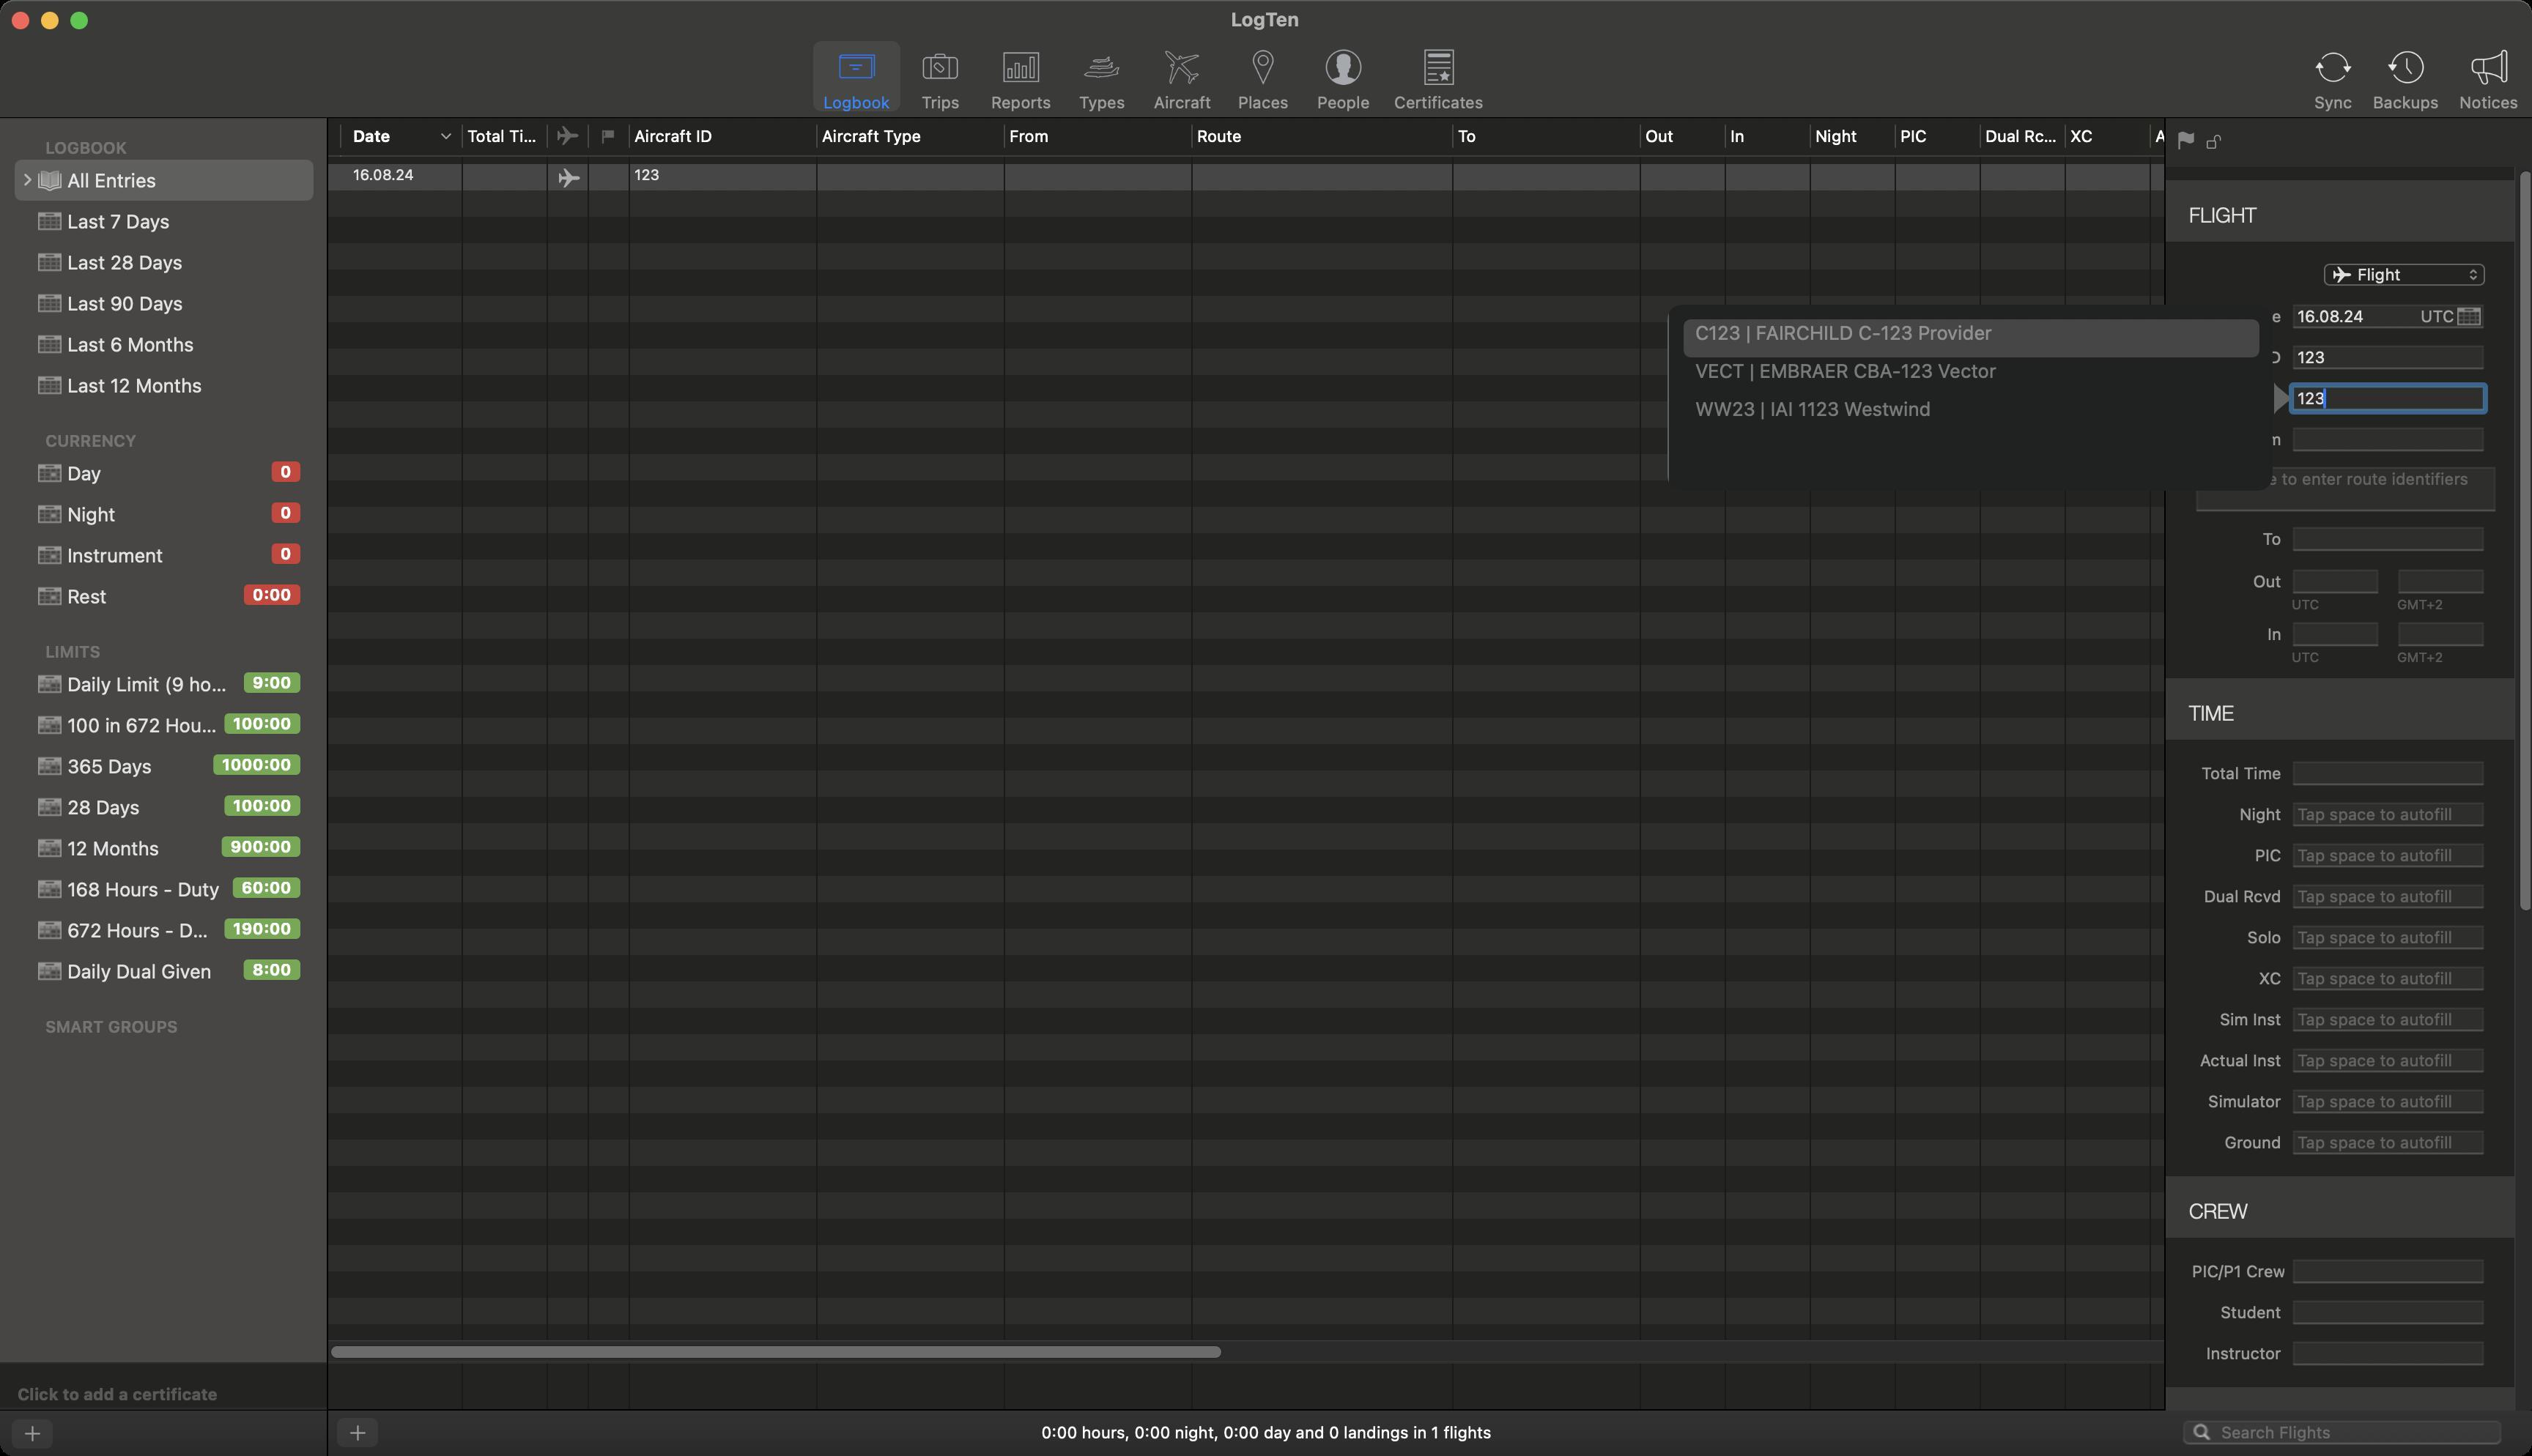
Accessibility tree:
{"name": "LogTen", "role": "AXWindow", "description": null, "role_description": "standard window", "value": null, "position": "0.00;38.00", "size": "1728;994", "children": [{"name": null, "role": "AXSplitGroup", "description": null, "role_description": "split group", "value": null, "position": "0.00;80.00", "size": "1728;914", "children": [{"name": null, "role": "AXGroup", "description": null, "role_description": "group", "value": null, "position": "-7.00;928.00", "size": "234;4", "children": []}, {"name": null, "role": "AXScrollArea", "description": null, "role_description": "scroll area", "value": null, "position": "0.00;80.00", "size": "224;850", "children": [{"name": null, "role": "AXOutline", "description": null, "role_description": "outline", "value": null, "position": "0.00;80.00", "size": "224;850", "children": [{"name": null, "role": "AXRow", "description": null, "role_description": "outline row", "value": null, "position": "0.00;90.00", "size": "224;19", "children": [{"name": null, "role": "AXStaticText", "description": null, "role_description": "text", "value": "LOGBOOK", "position": "29.00;90.00", "size": "179;19", "children": []}]}, {"name": null, "role": "AXRow", "description": null, "role_description": "outline row", "value": null, "position": "0.00;109.00", "size": "224;28", "children": [{"name": null, "role": "AXGroup", "description": null, "role_description": "group", "value": null, "position": "10.00;109.00", "size": "204;28", "children": [{"name": null, "role": "AXDisclosureTriangle", "description": null, "role_description": "disclosure triangle", "value": 0, "position": "12.00;109.00", "size": "13;28", "children": []}, {"name": null, "role": "AXStaticText", "description": null, "role_description": "text", "value": "All Entries", "position": "25.00;109.00", "size": "183;28", "children": []}]}]}, {"name": null, "role": "AXRow", "description": null, "role_description": "outline row", "value": null, "position": "0.00;137.00", "size": "224;28", "children": [{"name": null, "role": "AXStaticText", "description": null, "role_description": "text", "value": "Last 7 Days", "position": "25.00;137.00", "size": "183;28", "children": []}]}, {"name": null, "role": "AXRow", "description": null, "role_description": "outline row", "value": null, "position": "0.00;165.00", "size": "224;28", "children": [{"name": null, "role": "AXStaticText", "description": null, "role_description": "text", "value": "Last 28 Days", "position": "25.00;165.00", "size": "183;28", "children": []}]}, {"name": null, "role": "AXRow", "description": null, "role_description": "outline row", "value": null, "position": "0.00;193.00", "size": "224;28", "children": [{"name": null, "role": "AXStaticText", "description": null, "role_description": "text", "value": "Last 90 Days", "position": "25.00;193.00", "size": "183;28", "children": []}]}, {"name": null, "role": "AXRow", "description": null, "role_description": "outline row", "value": null, "position": "0.00;221.00", "size": "224;28", "children": [{"name": null, "role": "AXStaticText", "description": null, "role_description": "text", "value": "Last 6 Months", "position": "25.00;221.00", "size": "183;28", "children": []}]}, {"name": null, "role": "AXRow", "description": null, "role_description": "outline row", "value": null, "position": "0.00;249.00", "size": "224;28", "children": [{"name": null, "role": "AXStaticText", "description": null, "role_description": "text", "value": "Last 12 Months", "position": "25.00;249.00", "size": "183;28", "children": []}]}, {"name": null, "role": "AXRow", "description": null, "role_description": "outline row", "value": null, "position": "0.00;290.00", "size": "224;19", "children": [{"name": null, "role": "AXStaticText", "description": null, "role_description": "text", "value": "CURRENCY", "position": "29.00;290.00", "size": "179;19", "children": []}]}, {"name": null, "role": "AXRow", "description": null, "role_description": "outline row", "value": null, "position": "0.00;309.00", "size": "224;28", "children": [{"name": null, "role": "AXStaticText", "description": null, "role_description": "text", "value": "Day", "position": "25.00;309.00", "size": "183;28", "children": []}]}, {"name": null, "role": "AXRow", "description": null, "role_description": "outline row", "value": null, "position": "0.00;337.00", "size": "224;28", "children": [{"name": null, "role": "AXStaticText", "description": null, "role_description": "text", "value": "Night", "position": "25.00;337.00", "size": "183;28", "children": []}]}, {"name": null, "role": "AXRow", "description": null, "role_description": "outline row", "value": null, "position": "0.00;365.00", "size": "224;28", "children": [{"name": null, "role": "AXStaticText", "description": null, "role_description": "text", "value": "Instrument", "position": "25.00;365.00", "size": "183;28", "children": []}]}, {"name": null, "role": "AXRow", "description": null, "role_description": "outline row", "value": null, "position": "0.00;393.00", "size": "224;28", "children": [{"name": null, "role": "AXStaticText", "description": null, "role_description": "text", "value": "Rest", "position": "25.00;393.00", "size": "183;28", "children": []}]}, {"name": null, "role": "AXRow", "description": null, "role_description": "outline row", "value": null, "position": "0.00;434.00", "size": "224;19", "children": [{"name": null, "role": "AXStaticText", "description": null, "role_description": "text", "value": "LIMITS", "position": "29.00;434.00", "size": "179;19", "children": []}]}, {"name": null, "role": "AXRow", "description": null, "role_description": "outline row", "value": null, "position": "0.00;453.00", "size": "224;28", "children": [{"name": null, "role": "AXStaticText", "description": null, "role_description": "text", "value": "Daily Limit (9 hours)", "position": "25.00;453.00", "size": "183;28", "children": []}]}, {"name": null, "role": "AXRow", "description": null, "role_description": "outline row", "value": null, "position": "0.00;481.00", "size": "224;28", "children": [{"name": null, "role": "AXStaticText", "description": null, "role_description": "text", "value": "100 in 672 Hours", "position": "25.00;481.00", "size": "183;28", "children": []}]}, {"name": null, "role": "AXRow", "description": null, "role_description": "outline row", "value": null, "position": "0.00;509.00", "size": "224;28", "children": [{"name": null, "role": "AXStaticText", "description": null, "role_description": "text", "value": "365 Days", "position": "25.00;509.00", "size": "183;28", "children": []}]}, {"name": null, "role": "AXRow", "description": null, "role_description": "outline row", "value": null, "position": "0.00;537.00", "size": "224;28", "children": [{"name": null, "role": "AXStaticText", "description": null, "role_description": "text", "value": "28 Days", "position": "25.00;537.00", "size": "183;28", "children": []}]}, {"name": null, "role": "AXRow", "description": null, "role_description": "outline row", "value": null, "position": "0.00;565.00", "size": "224;28", "children": [{"name": null, "role": "AXStaticText", "description": null, "role_description": "text", "value": "12 Months", "position": "25.00;565.00", "size": "183;28", "children": []}]}, {"name": null, "role": "AXRow", "description": null, "role_description": "outline row", "value": null, "position": "0.00;593.00", "size": "224;28", "children": [{"name": null, "role": "AXStaticText", "description": null, "role_description": "text", "value": "168 Hours - Duty", "position": "25.00;593.00", "size": "183;28", "children": []}]}, {"name": null, "role": "AXRow", "description": null, "role_description": "outline row", "value": null, "position": "0.00;621.00", "size": "224;28", "children": [{"name": null, "role": "AXStaticText", "description": null, "role_description": "text", "value": "672 Hours - Duty", "position": "25.00;621.00", "size": "183;28", "children": []}]}, {"name": null, "role": "AXRow", "description": null, "role_description": "outline row", "value": null, "position": "0.00;649.00", "size": "224;28", "children": [{"name": null, "role": "AXStaticText", "description": null, "role_description": "text", "value": "Daily Dual Given", "position": "25.00;649.00", "size": "183;28", "children": []}]}, {"name": null, "role": "AXRow", "description": null, "role_description": "outline row", "value": null, "position": "0.00;690.00", "size": "224;19", "children": [{"name": null, "role": "AXStaticText", "description": null, "role_description": "text", "value": "SMART GROUPS", "position": "29.00;690.00", "size": "179;19", "children": []}]}, {"name": null, "role": "AXColumn", "description": null, "role_description": "column", "value": null, "position": "10.00;80.00", "size": "204;850", "children": []}]}]}, {"name": null, "role": "AXScrollArea", "description": null, "role_description": "scroll area", "value": null, "position": "-2.00;931.00", "size": "227;30", "children": [{"name": null, "role": "AXOutline", "description": null, "role_description": "outline", "value": null, "position": "-2.00;931.00", "size": "227;30", "children": [{"name": null, "role": "AXColumn", "description": null, "role_description": "column", "value": null, "position": "8.00;931.00", "size": "207;30", "children": []}]}]}, {"name": null, "role": "AXGroup", "description": null, "role_description": "group", "value": null, "position": "-3.00;928.00", "size": "227;66", "children": [{"name": null, "role": "AXStaticText", "description": null, "role_description": "text", "value": "", "position": "10.00;933.00", "size": "182;14", "children": []}, {"name": "", "role": "AXButton", "description": "follow link", "role_description": "button", "value": null, "position": "1.00;931.00", "size": "216;29", "children": []}, {"name": null, "role": "AXStaticText", "description": null, "role_description": "text", "value": "", "position": "10.00;945.00", "size": "182;14", "children": []}, {"name": "", "role": "AXMenuButton", "description": "add", "role_description": "menu button", "value": null, "position": "6.00;967.00", "size": "32;25", "children": []}]}, {"name": null, "role": "AXSplitter", "description": null, "role_description": "splitter", "value": 223.0, "position": "223.00;80.00", "size": "1;914", "children": []}, {"name": null, "role": "AXSplitGroup", "description": null, "role_description": "split group", "value": null, "position": "224.00;80.00", "size": "1503;883", "children": [{"name": null, "role": "AXSplitGroup", "description": null, "role_description": "split group", "value": null, "position": "224.00;80.00", "size": "1253;883", "children": [{"name": null, "role": "AXScrollArea", "description": null, "role_description": "scroll area", "value": null, "position": "223.00;931.00", "size": "1255;31", "children": [{"name": null, "role": "AXTable", "description": null, "role_description": "table", "value": null, "position": "223.00;931.00", "size": "2575;33", "children": [{"name": null, "role": "AXRow", "description": null, "role_description": "table row", "value": null, "position": "223.00;936.00", "size": "2575;18", "children": [{"name": null, "role": "AXTextField", "description": null, "role_description": "text field", "value": "", "position": "239.00;937.00", "size": "75;16", "children": []}, {"name": null, "role": "AXTextField", "description": null, "role_description": "text field", "value": "", "position": "317.00;937.00", "size": "55;16", "children": []}, {"name": null, "role": "AXTextField", "description": null, "role_description": "text field", "value": "", "position": "375.00;937.00", "size": "25;16", "children": []}, {"name": null, "role": "AXTextField", "description": null, "role_description": "text field", "value": "", "position": "403.00;937.00", "size": "25;16", "children": []}, {"name": null, "role": "AXTextField", "description": null, "role_description": "text field", "value": "", "position": "431.00;937.00", "size": "125;16", "children": []}, {"name": null, "role": "AXTextField", "description": null, "role_description": "text field", "value": "", "position": "559.00;937.00", "size": "125;16", "children": []}, {"name": null, "role": "AXTextField", "description": null, "role_description": "text field", "value": "", "position": "687.00;937.00", "size": "125;16", "children": []}, {"name": null, "role": "AXTextField", "description": null, "role_description": "text field", "value": "", "position": "815.00;937.00", "size": "175;16", "children": []}, {"name": null, "role": "AXTextField", "description": null, "role_description": "text field", "value": "", "position": "993.00;937.00", "size": "125;16", "children": []}, {"name": null, "role": "AXTextField", "description": null, "role_description": "text field", "value": "", "position": "1121.00;937.00", "size": "55;16", "children": []}, {"name": null, "role": "AXTextField", "description": null, "role_description": "text field", "value": "", "position": "1179.00;937.00", "size": "55;16", "children": []}, {"name": null, "role": "AXTextField", "description": null, "role_description": "text field", "value": "", "position": "1237.00;937.00", "size": "55;16", "children": []}, {"name": null, "role": "AXTextField", "description": null, "role_description": "text field", "value": "", "position": "1295.00;937.00", "size": "55;16", "children": []}, {"name": null, "role": "AXTextField", "description": null, "role_description": "text field", "value": "", "position": "1353.00;937.00", "size": "55;16", "children": []}, {"name": null, "role": "AXTextField", "description": null, "role_description": "text field", "value": "", "position": "1411.00;937.00", "size": "55;16", "children": []}, {"name": null, "role": "AXTextField", "description": null, "role_description": "text field", "value": "", "position": "1469.00;937.00", "size": "55;16", "children": []}, {"name": null, "role": "AXTextField", "description": null, "role_description": "text field", "value": "", "position": "1527.00;937.00", "size": "55;16", "children": []}, {"name": null, "role": "AXTextField", "description": null, "role_description": "text field", "value": "", "position": "1585.00;937.00", "size": "55;16", "children": []}, {"name": null, "role": "AXTextField", "description": null, "role_description": "text field", "value": "", "position": "1643.00;937.00", "size": "55;16", "children": []}, {"name": null, "role": "AXTextField", "description": null, "role_description": "text field", "value": "", "position": "1701.00;937.00", "size": "55;16", "children": []}, {"name": null, "role": "AXTextField", "description": null, "role_description": "text field", "value": "", "position": "1759.00;937.00", "size": "55;16", "children": []}, {"name": null, "role": "AXTextField", "description": null, "role_description": "text field", "value": "", "position": "1817.00;937.00", "size": "55;16", "children": []}, {"name": null, "role": "AXTextField", "description": null, "role_description": "text field", "value": "", "position": "1875.00;937.00", "size": "55;16", "children": []}, {"name": null, "role": "AXTextField", "description": null, "role_description": "text field", "value": "", "position": "1933.00;937.00", "size": "55;16", "children": []}, {"name": null, "role": "AXTextField", "description": null, "role_description": "text field", "value": "", "position": "1991.00;937.00", "size": "55;16", "children": []}, {"name": null, "role": "AXTextField", "description": null, "role_description": "text field", "value": "", "position": "2049.00;937.00", "size": "55;16", "children": []}, {"name": null, "role": "AXTextField", "description": null, "role_description": "text field", "value": "", "position": "2107.00;937.00", "size": "55;16", "children": []}, {"name": null, "role": "AXTextField", "description": null, "role_description": "text field", "value": "", "position": "2165.00;937.00", "size": "125;16", "children": []}, {"name": null, "role": "AXTextField", "description": null, "role_description": "text field", "value": "", "position": "2293.00;937.00", "size": "125;16", "children": []}, {"name": null, "role": "AXTextField", "description": null, "role_description": "text field", "value": "", "position": "2421.00;937.00", "size": "125;16", "children": []}, {"name": null, "role": "AXTextField", "description": null, "role_description": "text field", "value": "", "position": "2549.00;937.00", "size": "175;16", "children": []}, {"name": null, "role": "AXTextField", "description": null, "role_description": "text field", "value": "", "position": "2727.00;937.00", "size": "55;16", "children": []}]}, {"name": null, "role": "AXColumn", "description": null, "role_description": "column", "value": null, "position": "233.00;931.00", "size": "83;33", "children": []}, {"name": null, "role": "AXColumn", "description": null, "role_description": "column", "value": null, "position": "316.00;931.00", "size": "58;33", "children": []}, {"name": null, "role": "AXColumn", "description": null, "role_description": "column", "value": null, "position": "374.00;931.00", "size": "28;33", "children": []}, {"name": null, "role": "AXColumn", "description": null, "role_description": "column", "value": null, "position": "402.00;931.00", "size": "28;33", "children": []}, {"name": null, "role": "AXColumn", "description": null, "role_description": "column", "value": null, "position": "430.00;931.00", "size": "128;33", "children": []}, {"name": null, "role": "AXColumn", "description": null, "role_description": "column", "value": null, "position": "558.00;931.00", "size": "128;33", "children": []}, {"name": null, "role": "AXColumn", "description": null, "role_description": "column", "value": null, "position": "686.00;931.00", "size": "128;33", "children": []}, {"name": null, "role": "AXColumn", "description": null, "role_description": "column", "value": null, "position": "814.00;931.00", "size": "178;33", "children": []}, {"name": null, "role": "AXColumn", "description": null, "role_description": "column", "value": null, "position": "992.00;931.00", "size": "128;33", "children": []}, {"name": null, "role": "AXColumn", "description": null, "role_description": "column", "value": null, "position": "1120.00;931.00", "size": "58;33", "children": []}, {"name": null, "role": "AXColumn", "description": null, "role_description": "column", "value": null, "position": "1178.00;931.00", "size": "58;33", "children": []}, {"name": null, "role": "AXColumn", "description": null, "role_description": "column", "value": null, "position": "1236.00;931.00", "size": "58;33", "children": []}, {"name": null, "role": "AXColumn", "description": null, "role_description": "column", "value": null, "position": "1294.00;931.00", "size": "58;33", "children": []}, {"name": null, "role": "AXColumn", "description": null, "role_description": "column", "value": null, "position": "1352.00;931.00", "size": "58;33", "children": []}, {"name": null, "role": "AXColumn", "description": null, "role_description": "column", "value": null, "position": "1410.00;931.00", "size": "58;33", "children": []}, {"name": null, "role": "AXColumn", "description": null, "role_description": "column", "value": null, "position": "1468.00;931.00", "size": "58;33", "children": []}, {"name": null, "role": "AXColumn", "description": null, "role_description": "column", "value": null, "position": "1526.00;931.00", "size": "58;33", "children": []}, {"name": null, "role": "AXColumn", "description": null, "role_description": "column", "value": null, "position": "1584.00;931.00", "size": "58;33", "children": []}, {"name": null, "role": "AXColumn", "description": null, "role_description": "column", "value": null, "position": "1642.00;931.00", "size": "58;33", "children": []}, {"name": null, "role": "AXColumn", "description": null, "role_description": "column", "value": null, "position": "1700.00;931.00", "size": "58;33", "children": []}, {"name": null, "role": "AXColumn", "description": null, "role_description": "column", "value": null, "position": "1758.00;931.00", "size": "58;33", "children": []}, {"name": null, "role": "AXColumn", "description": null, "role_description": "column", "value": null, "position": "1816.00;931.00", "size": "58;33", "children": []}, {"name": null, "role": "AXColumn", "description": null, "role_description": "column", "value": null, "position": "1874.00;931.00", "size": "58;33", "children": []}, {"name": null, "role": "AXColumn", "description": null, "role_description": "column", "value": null, "position": "1932.00;931.00", "size": "58;33", "children": []}, {"name": null, "role": "AXColumn", "description": null, "role_description": "column", "value": null, "position": "1990.00;931.00", "size": "58;33", "children": []}, {"name": null, "role": "AXColumn", "description": null, "role_description": "column", "value": null, "position": "2048.00;931.00", "size": "58;33", "children": []}, {"name": null, "role": "AXColumn", "description": null, "role_description": "column", "value": null, "position": "2106.00;931.00", "size": "58;33", "children": []}, {"name": null, "role": "AXColumn", "description": null, "role_description": "column", "value": null, "position": "2164.00;931.00", "size": "128;33", "children": []}, {"name": null, "role": "AXColumn", "description": null, "role_description": "column", "value": null, "position": "2292.00;931.00", "size": "128;33", "children": []}, {"name": null, "role": "AXColumn", "description": null, "role_description": "column", "value": null, "position": "2420.00;931.00", "size": "128;33", "children": []}, {"name": null, "role": "AXColumn", "description": null, "role_description": "column", "value": null, "position": "2548.00;931.00", "size": "178;33", "children": []}, {"name": null, "role": "AXColumn", "description": null, "role_description": "column", "value": null, "position": "2726.00;931.00", "size": "62;33", "children": []}]}]}, {"name": null, "role": "AXScrollArea", "description": null, "role_description": "scroll area", "value": null, "position": "223.00;79.00", "size": "1255;851", "children": [{"name": null, "role": "AXTable", "description": null, "role_description": "table", "value": null, "position": "223.00;107.00", "size": "2575;808", "children": [{"name": null, "role": "AXRow", "description": null, "role_description": "table row", "value": null, "position": "223.00;112.00", "size": "2575;18", "children": [{"name": null, "role": "AXTextField", "description": null, "role_description": "text field", "value": "16.08.24", "position": "239.00;113.00", "size": "75;16", "children": []}, {"name": null, "role": "AXTextField", "description": null, "role_description": "text field", "value": "", "position": "317.00;113.00", "size": "55;16", "children": []}, {"name": null, "role": "AXImage", "description": "airplane mode", "role_description": "image", "value": null, "position": "375.00;113.00", "size": "25;16", "children": []}, {"name": null, "role": "AXImage", "description": "", "role_description": "image", "value": null, "position": "403.00;113.00", "size": "25;16", "children": []}, {"name": null, "role": "AXTextField", "description": null, "role_description": "text field", "value": "123", "position": "431.00;113.00", "size": "125;16", "children": []}, {"name": null, "role": "AXTextField", "description": null, "role_description": "text field", "value": "", "position": "559.00;113.00", "size": "125;16", "children": []}, {"name": null, "role": "AXTextField", "description": null, "role_description": "text field", "value": "", "position": "687.00;113.00", "size": "125;16", "children": []}, {"name": null, "role": "AXStaticText", "description": null, "role_description": "text", "value": null, "position": "815.00;113.00", "size": "175;16", "children": []}, {"name": null, "role": "AXTextField", "description": null, "role_description": "text field", "value": "", "position": "993.00;113.00", "size": "125;16", "children": []}, {"name": null, "role": "AXTextField", "description": null, "role_description": "text field", "value": "", "position": "1121.00;113.00", "size": "55;16", "children": []}, {"name": null, "role": "AXTextField", "description": null, "role_description": "text field", "value": "", "position": "1179.00;113.00", "size": "55;16", "children": []}, {"name": null, "role": "AXTextField", "description": null, "role_description": "text field", "value": "", "position": "1237.00;113.00", "size": "55;16", "children": []}, {"name": null, "role": "AXTextField", "description": null, "role_description": "text field", "value": "", "position": "1295.00;113.00", "size": "55;16", "children": []}, {"name": null, "role": "AXTextField", "description": null, "role_description": "text field", "value": "", "position": "1353.00;113.00", "size": "55;16", "children": []}, {"name": null, "role": "AXTextField", "description": null, "role_description": "text field", "value": "", "position": "1411.00;113.00", "size": "55;16", "children": []}, {"name": null, "role": "AXTextField", "description": null, "role_description": "text field", "value": "", "position": "1469.00;113.00", "size": "55;16", "children": []}, {"name": null, "role": "AXTextField", "description": null, "role_description": "text field", "value": "", "position": "1527.00;113.00", "size": "55;16", "children": []}, {"name": null, "role": "AXTextField", "description": null, "role_description": "text field", "value": "", "position": "1585.00;113.00", "size": "55;16", "children": []}, {"name": null, "role": "AXTextField", "description": null, "role_description": "text field", "value": "", "position": "1643.00;113.00", "size": "55;16", "children": []}, {"name": null, "role": "AXTextField", "description": null, "role_description": "text field", "value": "", "position": "1701.00;113.00", "size": "55;16", "children": []}, {"name": null, "role": "AXTextField", "description": null, "role_description": "text field", "value": "", "position": "1759.00;113.00", "size": "55;16", "children": []}, {"name": null, "role": "AXTextField", "description": null, "role_description": "text field", "value": "", "position": "1817.00;113.00", "size": "55;16", "children": []}, {"name": null, "role": "AXTextField", "description": null, "role_description": "text field", "value": "", "position": "1875.00;113.00", "size": "55;16", "children": []}, {"name": null, "role": "AXTextField", "description": null, "role_description": "text field", "value": "", "position": "1933.00;113.00", "size": "55;16", "children": []}, {"name": null, "role": "AXTextField", "description": null, "role_description": "text field", "value": "", "position": "1991.00;113.00", "size": "55;16", "children": []}, {"name": null, "role": "AXTextField", "description": null, "role_description": "text field", "value": "", "position": "2049.00;113.00", "size": "55;16", "children": []}, {"name": null, "role": "AXTextField", "description": null, "role_description": "text field", "value": "", "position": "2107.00;113.00", "size": "55;16", "children": []}, {"name": null, "role": "AXTextField", "description": null, "role_description": "text field", "value": "", "position": "2165.00;113.00", "size": "125;16", "children": []}, {"name": null, "role": "AXTextField", "description": null, "role_description": "text field", "value": "", "position": "2293.00;113.00", "size": "125;16", "children": []}, {"name": null, "role": "AXTextField", "description": null, "role_description": "text field", "value": "", "position": "2421.00;113.00", "size": "125;16", "children": []}, {"name": null, "role": "AXTextField", "description": null, "role_description": "text field", "value": "", "position": "2549.00;113.00", "size": "175;16", "children": []}, {"name": "", "role": "AXCheckBox", "description": null, "role_description": "checkbox", "value": 0, "position": "2727.00;113.00", "size": "55;16", "children": []}]}, {"name": null, "role": "AXColumn", "description": null, "role_description": "column", "value": null, "position": "233.00;107.00", "size": "83;808", "children": []}, {"name": null, "role": "AXColumn", "description": null, "role_description": "column", "value": null, "position": "316.00;107.00", "size": "58;808", "children": []}, {"name": null, "role": "AXColumn", "description": null, "role_description": "column", "value": null, "position": "374.00;107.00", "size": "28;808", "children": []}, {"name": null, "role": "AXColumn", "description": null, "role_description": "column", "value": null, "position": "402.00;107.00", "size": "28;808", "children": []}, {"name": null, "role": "AXColumn", "description": null, "role_description": "column", "value": null, "position": "430.00;107.00", "size": "128;808", "children": []}, {"name": null, "role": "AXColumn", "description": null, "role_description": "column", "value": null, "position": "558.00;107.00", "size": "128;808", "children": []}, {"name": null, "role": "AXColumn", "description": null, "role_description": "column", "value": null, "position": "686.00;107.00", "size": "128;808", "children": []}, {"name": null, "role": "AXColumn", "description": null, "role_description": "column", "value": null, "position": "814.00;107.00", "size": "178;808", "children": []}, {"name": null, "role": "AXColumn", "description": null, "role_description": "column", "value": null, "position": "992.00;107.00", "size": "128;808", "children": []}, {"name": null, "role": "AXColumn", "description": null, "role_description": "column", "value": null, "position": "1120.00;107.00", "size": "58;808", "children": []}, {"name": null, "role": "AXColumn", "description": null, "role_description": "column", "value": null, "position": "1178.00;107.00", "size": "58;808", "children": []}, {"name": null, "role": "AXColumn", "description": null, "role_description": "column", "value": null, "position": "1236.00;107.00", "size": "58;808", "children": []}, {"name": null, "role": "AXColumn", "description": null, "role_description": "column", "value": null, "position": "1294.00;107.00", "size": "58;808", "children": []}, {"name": null, "role": "AXColumn", "description": null, "role_description": "column", "value": null, "position": "1352.00;107.00", "size": "58;808", "children": []}, {"name": null, "role": "AXColumn", "description": null, "role_description": "column", "value": null, "position": "1410.00;107.00", "size": "58;808", "children": []}, {"name": null, "role": "AXColumn", "description": null, "role_description": "column", "value": null, "position": "1468.00;107.00", "size": "58;808", "children": []}, {"name": null, "role": "AXColumn", "description": null, "role_description": "column", "value": null, "position": "1526.00;107.00", "size": "58;808", "children": []}, {"name": null, "role": "AXColumn", "description": null, "role_description": "column", "value": null, "position": "1584.00;107.00", "size": "58;808", "children": []}, {"name": null, "role": "AXColumn", "description": null, "role_description": "column", "value": null, "position": "1642.00;107.00", "size": "58;808", "children": []}, {"name": null, "role": "AXColumn", "description": null, "role_description": "column", "value": null, "position": "1700.00;107.00", "size": "58;808", "children": []}, {"name": null, "role": "AXColumn", "description": null, "role_description": "column", "value": null, "position": "1758.00;107.00", "size": "58;808", "children": []}, {"name": null, "role": "AXColumn", "description": null, "role_description": "column", "value": null, "position": "1816.00;107.00", "size": "58;808", "children": []}, {"name": null, "role": "AXColumn", "description": null, "role_description": "column", "value": null, "position": "1874.00;107.00", "size": "58;808", "children": []}, {"name": null, "role": "AXColumn", "description": null, "role_description": "column", "value": null, "position": "1932.00;107.00", "size": "58;808", "children": []}, {"name": null, "role": "AXColumn", "description": null, "role_description": "column", "value": null, "position": "1990.00;107.00", "size": "58;808", "children": []}, {"name": null, "role": "AXColumn", "description": null, "role_description": "column", "value": null, "position": "2048.00;107.00", "size": "58;808", "children": []}, {"name": null, "role": "AXColumn", "description": null, "role_description": "column", "value": null, "position": "2106.00;107.00", "size": "58;808", "children": []}, {"name": null, "role": "AXColumn", "description": null, "role_description": "column", "value": null, "position": "2164.00;107.00", "size": "128;808", "children": []}, {"name": null, "role": "AXColumn", "description": null, "role_description": "column", "value": null, "position": "2292.00;107.00", "size": "128;808", "children": []}, {"name": null, "role": "AXColumn", "description": null, "role_description": "column", "value": null, "position": "2420.00;107.00", "size": "128;808", "children": []}, {"name": null, "role": "AXColumn", "description": null, "role_description": "column", "value": null, "position": "2548.00;107.00", "size": "178;808", "children": []}, {"name": null, "role": "AXColumn", "description": null, "role_description": "column", "value": null, "position": "2726.00;107.00", "size": "62;808", "children": []}, {"name": null, "role": "AXGroup", "description": null, "role_description": "group", "value": null, "position": "223.00;79.00", "size": "2575;28", "children": [{"name": "Date", "role": "AXButton", "description": null, "role_description": "sort button", "value": null, "position": "233.00;79.00", "size": "83;28", "children": []}, {"name": "Total_Time", "role": "AXButton", "description": null, "role_description": "sort button", "value": null, "position": "316.00;79.00", "size": "58;28", "children": []}, {"name": "", "role": "AXButton", "description": null, "role_description": "sort button", "value": null, "position": "374.00;79.00", "size": "28;28", "children": []}, {"name": "", "role": "AXButton", "description": null, "role_description": "sort button", "value": null, "position": "402.00;79.00", "size": "28;28", "children": []}, {"name": "Aircraft_ID", "role": "AXButton", "description": null, "role_description": "sort button", "value": null, "position": "430.00;79.00", "size": "128;28", "children": []}, {"name": "Aircraft_Type", "role": "AXButton", "description": null, "role_description": "sort button", "value": null, "position": "558.00;79.00", "size": "128;28", "children": []}, {"name": "From", "role": "AXButton", "description": null, "role_description": "sort button", "value": null, "position": "686.00;79.00", "size": "128;28", "children": []}, {"name": "Route", "role": "AXButton", "description": null, "role_description": "sort button", "value": null, "position": "814.00;79.00", "size": "178;28", "children": []}, {"name": "To", "role": "AXButton", "description": null, "role_description": "sort button", "value": null, "position": "992.00;79.00", "size": "128;28", "children": []}, {"name": "Out", "role": "AXButton", "description": null, "role_description": "sort button", "value": null, "position": "1120.00;79.00", "size": "58;28", "children": []}, {"name": "In", "role": "AXButton", "description": null, "role_description": "sort button", "value": null, "position": "1178.00;79.00", "size": "58;28", "children": []}, {"name": "Night", "role": "AXButton", "description": null, "role_description": "sort button", "value": null, "position": "1236.00;79.00", "size": "58;28", "children": []}, {"name": "PIC", "role": "AXButton", "description": null, "role_description": "sort button", "value": null, "position": "1294.00;79.00", "size": "58;28", "children": []}, {"name": "Dual_Rcvd", "role": "AXButton", "description": null, "role_description": "sort button", "value": null, "position": "1352.00;79.00", "size": "58;28", "children": []}, {"name": "XC", "role": "AXButton", "description": null, "role_description": "sort button", "value": null, "position": "1410.00;79.00", "size": "58;28", "children": []}, {"name": "Actual_Inst", "role": "AXButton", "description": null, "role_description": "sort button", "value": null, "position": "1468.00;79.00", "size": "58;28", "children": []}, {"name": "Sim_Inst", "role": "AXButton", "description": null, "role_description": "sort button", "value": null, "position": "1526.00;79.00", "size": "58;28", "children": []}, {"name": "Solo", "role": "AXButton", "description": null, "role_description": "sort button", "value": null, "position": "1584.00;79.00", "size": "58;28", "children": []}, {"name": "Simulator", "role": "AXButton", "description": null, "role_description": "sort button", "value": null, "position": "1642.00;79.00", "size": "58;28", "children": []}, {"name": "Ground", "role": "AXButton", "description": null, "role_description": "sort button", "value": null, "position": "1700.00;79.00", "size": "58;28", "children": []}, {"name": "Day_Ldg", "role": "AXButton", "description": null, "role_description": "sort button", "value": null, "position": "1758.00;79.00", "size": "58;28", "children": []}, {"name": "Day_T/O", "role": "AXButton", "description": null, "role_description": "sort button", "value": null, "position": "1816.00;79.00", "size": "58;28", "children": []}, {"name": "Night_Ldg", "role": "AXButton", "description": null, "role_description": "sort button", "value": null, "position": "1874.00;79.00", "size": "58;28", "children": []}, {"name": "Night_T/O", "role": "AXButton", "description": null, "role_description": "sort button", "value": null, "position": "1932.00;79.00", "size": "58;28", "children": []}, {"name": "Holds", "role": "AXButton", "description": null, "role_description": "sort button", "value": null, "position": "1990.00;79.00", "size": "58;28", "children": []}, {"name": "Approach_1", "role": "AXButton", "description": null, "role_description": "sort button", "value": null, "position": "2048.00;79.00", "size": "58;28", "children": []}, {"name": "Approach_2", "role": "AXButton", "description": null, "role_description": "sort button", "value": null, "position": "2106.00;79.00", "size": "58;28", "children": []}, {"name": "PIC/P1_Crew", "role": "AXButton", "description": null, "role_description": "sort button", "value": null, "position": "2164.00;79.00", "size": "128;28", "children": []}, {"name": "Instructor", "role": "AXButton", "description": null, "role_description": "sort button", "value": null, "position": "2292.00;79.00", "size": "128;28", "children": []}, {"name": "Student", "role": "AXButton", "description": null, "role_description": "sort button", "value": null, "position": "2420.00;79.00", "size": "128;28", "children": []}, {"name": "Remarks", "role": "AXButton", "description": null, "role_description": "sort button", "value": null, "position": "2548.00;79.00", "size": "178;28", "children": []}, {"name": "Flight_Review", "role": "AXButton", "description": null, "role_description": "sort button", "value": null, "position": "2726.00;79.00", "size": "62;28", "children": []}]}]}, {"name": null, "role": "AXScrollBar", "description": null, "role_description": "scroll bar", "value": 0.0, "position": "223.00;915.00", "size": "1255;15", "children": [{"name": null, "role": "AXValueIndicator", "description": null, "role_description": "value indicator", "value": 0.0, "position": "225.00;915.00", "size": "610;15", "children": []}, {"name": null, "role": "AXButton", "description": null, "role_description": "increment arrow button", "value": null, "position": "223.00;915.00", "size": "0;0", "children": []}, {"name": null, "role": "AXButton", "description": null, "role_description": "decrement arrow button", "value": null, "position": "223.00;915.00", "size": "0;0", "children": []}, {"name": null, "role": "AXButton", "description": null, "role_description": "increment page button", "value": null, "position": "835.00;915.00", "size": "643;15", "children": []}, {"name": null, "role": "AXButton", "description": null, "role_description": "decrement page button", "value": null, "position": "223.00;915.00", "size": "2;15", "children": []}]}]}, {"name": null, "role": "AXSplitter", "description": null, "role_description": "splitter", "value": 882.0, "position": "224.00;962.00", "size": "1253;1", "children": []}]}, {"name": null, "role": "AXSplitter", "description": null, "role_description": "splitter", "value": 1253.0, "position": "1477.00;80.00", "size": "1;883", "children": []}, {"name": null, "role": "AXList", "description": null, "role_description": "list", "value": null, "position": "1478.00;114.00", "size": "253;849", "children": [{"name": null, "role": "AXRow", "description": null, "role_description": "row", "value": null, "position": "1478.00;114.00", "size": "238;0", "children": [{"name": null, "role": "AXGroup", "description": null, "role_description": "group", "value": null, "position": "1478.00;123.00", "size": "238;42", "children": [{"name": null, "role": "AXStaticText", "description": null, "role_description": "text", "value": "CAUTION", "position": "1492.00;138.00", "size": "219;22", "children": []}]}]}, {"name": null, "role": "AXRow", "description": null, "role_description": "row", "value": null, "position": "1478.00;114.00", "size": "238;0", "children": [{"name": null, "role": "AXTextArea", "description": null, "role_description": "text entry area", "value": "", "position": "1478.00;114.00", "size": "238;0", "children": []}]}, {"name": null, "role": "AXRow", "description": null, "role_description": "row", "value": null, "position": "1478.00;114.00", "size": "238;60", "children": [{"name": null, "role": "AXGroup", "description": null, "role_description": "group", "value": null, "position": "1478.00;123.00", "size": "238;42", "children": [{"name": null, "role": "AXStaticText", "description": null, "role_description": "text", "value": "FLIGHT", "position": "1492.00;138.00", "size": "219;22", "children": []}]}]}, {"name": null, "role": "AXRow", "description": null, "role_description": "row", "value": null, "position": "1478.00;174.00", "size": "238;28", "children": [{"name": null, "role": "AXPopUpButton", "description": null, "role_description": "pop up button", "value": "Flight", "position": "1586.00;177.00", "size": "110;22", "children": []}]}, {"name": null, "role": "AXRow", "description": null, "role_description": "row", "value": null, "position": "1478.00;202.00", "size": "238;28", "children": [{"name": null, "role": "AXStaticText", "description": null, "role_description": "text", "value": "Date", "position": "1495.00;209.00", "size": "64;14", "children": []}, {"name": null, "role": "AXTextField", "description": null, "role_description": "text field", "value": "16.08.24", "position": "1564.00;206.00", "size": "132;19", "children": []}, {"name": "", "role": "AXButton", "description": null, "role_description": "button", "value": null, "position": "1676.00;208.00", "size": "18;16", "children": []}, {"name": null, "role": "AXStaticText", "description": null, "role_description": "text", "value": "UTC", "position": "1628.00;209.00", "size": "49;17", "children": []}]}, {"name": null, "role": "AXRow", "description": null, "role_description": "row", "value": null, "position": "1478.00;230.00", "size": "238;28", "children": [{"name": null, "role": "AXStaticText", "description": null, "role_description": "text", "value": "Aircraft ID", "position": "1495.00;237.00", "size": "64;14", "children": []}, {"name": null, "role": "AXTextField", "description": null, "role_description": "text field", "value": "123", "position": "1564.00;234.00", "size": "132;19", "children": []}]}, {"name": null, "role": "AXRow", "description": null, "role_description": "row", "value": null, "position": "1478.00;258.00", "size": "238;28", "children": [{"name": null, "role": "AXStaticText", "description": null, "role_description": "text", "value": "Aircraft Type", "position": "1495.00;265.00", "size": "64;14", "children": []}, {"name": null, "role": "AXTextField", "description": null, "role_description": "text field", "value": "123", "position": "1564.00;262.00", "size": "132;19", "children": []}, {"name": null, "role": "AXPopover", "description": "", "role_description": "popover", "value": null, "position": "1125.00;195.00", "size": "439;153", "children": [{"name": null, "role": "AXScrollArea", "description": null, "role_description": "scroll area", "value": null, "position": "1139.00;208.00", "size": "413;127", "children": [{"name": null, "role": "AXTable", "description": null, "role_description": "table", "value": null, "position": "1139.00;208.00", "size": "413;127", "children": [{"name": null, "role": "AXRow", "description": null, "role_description": "table row", "value": null, "position": "1139.00;218.00", "size": "413;26", "children": [{"name": null, "role": "AXTextField", "description": null, "role_description": "text field", "value": "C123 | FAIRCHILD C-123 Provider", "position": "1155.00;219.00", "size": "381;24", "children": []}]}, {"name": null, "role": "AXRow", "description": null, "role_description": "table row", "value": null, "position": "1139.00;244.00", "size": "413;26", "children": [{"name": null, "role": "AXTextField", "description": null, "role_description": "text field", "value": "VECT | EMBRAER CBA-123 Vector", "position": "1155.00;245.00", "size": "381;24", "children": []}]}, {"name": null, "role": "AXRow", "description": null, "role_description": "table row", "value": null, "position": "1139.00;270.00", "size": "413;26", "children": [{"name": null, "role": "AXTextField", "description": null, "role_description": "text field", "value": "WW23 | IAI 1123 Westwind", "position": "1155.00;271.00", "size": "381;24", "children": []}]}, {"name": null, "role": "AXColumn", "description": null, "role_description": "column", "value": null, "position": "1149.00;208.00", "size": "393;127", "children": []}]}]}]}]}, {"name": null, "role": "AXRow", "description": null, "role_description": "row", "value": null, "position": "1478.00;286.00", "size": "238;28", "children": [{"name": null, "role": "AXStaticText", "description": null, "role_description": "text", "value": "From", "position": "1495.00;293.00", "size": "64;14", "children": []}, {"name": null, "role": "AXTextField", "description": null, "role_description": "text field", "value": "", "position": "1564.00;290.00", "size": "132;19", "children": []}]}, {"name": null, "role": "AXRow", "description": null, "role_description": "row", "value": null, "position": "1478.00;314.00", "size": "238;40", "children": [{"name": null, "role": "AXTextField", "description": null, "role_description": "text field", "value": null, "position": "1498.00;317.00", "size": "206;33", "children": []}]}, {"name": null, "role": "AXRow", "description": null, "role_description": "row", "value": null, "position": "1478.00;354.00", "size": "238;28", "children": [{"name": null, "role": "AXStaticText", "description": null, "role_description": "text", "value": "To", "position": "1495.00;361.00", "size": "64;14", "children": []}, {"name": null, "role": "AXTextField", "description": null, "role_description": "text field", "value": "", "position": "1564.00;358.00", "size": "132;19", "children": []}]}, {"name": null, "role": "AXRow", "description": null, "role_description": "row", "value": null, "position": "1478.00;382.00", "size": "238;36", "children": [{"name": null, "role": "AXStaticText", "description": null, "role_description": "text", "value": "Out", "position": "1495.00;390.00", "size": "64;14", "children": []}, {"name": null, "role": "AXTextField", "description": null, "role_description": "text field", "value": "", "position": "1636.00;387.00", "size": "60;19", "children": []}, {"name": null, "role": "AXStaticText", "description": null, "role_description": "text", "value": "UTC", "position": "1562.00;407.00", "size": "66;11", "children": []}, {"name": null, "role": "AXStaticText", "description": null, "role_description": "text", "value": "GMT+2", "position": "1634.00;407.00", "size": "66;11", "children": []}, {"name": null, "role": "AXTextField", "description": null, "role_description": "text field", "value": "", "position": "1564.00;387.00", "size": "60;19", "children": []}]}, {"name": null, "role": "AXRow", "description": null, "role_description": "row", "value": null, "position": "1478.00;418.00", "size": "238;36", "children": [{"name": null, "role": "AXStaticText", "description": null, "role_description": "text", "value": "In", "position": "1495.00;426.00", "size": "64;14", "children": []}, {"name": null, "role": "AXTextField", "description": null, "role_description": "text field", "value": "", "position": "1636.00;423.00", "size": "60;19", "children": []}, {"name": null, "role": "AXStaticText", "description": null, "role_description": "text", "value": "UTC", "position": "1562.00;443.00", "size": "66;11", "children": []}, {"name": null, "role": "AXStaticText", "description": null, "role_description": "text", "value": "GMT+2", "position": "1634.00;443.00", "size": "66;11", "children": []}, {"name": null, "role": "AXTextField", "description": null, "role_description": "text field", "value": "", "position": "1564.00;423.00", "size": "60;19", "children": []}]}, {"name": null, "role": "AXRow", "description": null, "role_description": "row", "value": null, "position": "1478.00;454.00", "size": "238;60", "children": [{"name": null, "role": "AXGroup", "description": null, "role_description": "group", "value": null, "position": "1478.00;463.00", "size": "238;42", "children": [{"name": null, "role": "AXStaticText", "description": null, "role_description": "text", "value": "TIME", "position": "1492.00;478.00", "size": "219;22", "children": []}]}]}, {"name": null, "role": "AXRow", "description": null, "role_description": "row", "value": null, "position": "1478.00;514.00", "size": "238;28", "children": [{"name": null, "role": "AXStaticText", "description": null, "role_description": "text", "value": "Total Time", "position": "1495.00;521.00", "size": "64;14", "children": []}, {"name": null, "role": "AXTextField", "description": null, "role_description": "text field", "value": "", "position": "1564.00;518.00", "size": "132;19", "children": []}]}, {"name": null, "role": "AXRow", "description": null, "role_description": "row", "value": null, "position": "1478.00;542.00", "size": "238;28", "children": [{"name": null, "role": "AXStaticText", "description": null, "role_description": "text", "value": "Night", "position": "1495.00;549.00", "size": "64;14", "children": []}, {"name": null, "role": "AXTextField", "description": null, "role_description": "text field", "value": "", "position": "1564.00;546.00", "size": "132;19", "children": []}]}, {"name": null, "role": "AXRow", "description": null, "role_description": "row", "value": null, "position": "1478.00;570.00", "size": "238;28", "children": [{"name": null, "role": "AXStaticText", "description": null, "role_description": "text", "value": "PIC", "position": "1495.00;577.00", "size": "64;14", "children": []}, {"name": null, "role": "AXTextField", "description": null, "role_description": "text field", "value": "", "position": "1564.00;574.00", "size": "132;19", "children": []}]}, {"name": null, "role": "AXRow", "description": null, "role_description": "row", "value": null, "position": "1478.00;598.00", "size": "238;28", "children": [{"name": null, "role": "AXStaticText", "description": null, "role_description": "text", "value": "Dual Rcvd", "position": "1495.00;605.00", "size": "64;14", "children": []}, {"name": null, "role": "AXTextField", "description": null, "role_description": "text field", "value": "", "position": "1564.00;602.00", "size": "132;19", "children": []}]}, {"name": null, "role": "AXRow", "description": null, "role_description": "row", "value": null, "position": "1478.00;626.00", "size": "238;28", "children": [{"name": null, "role": "AXStaticText", "description": null, "role_description": "text", "value": "Solo", "position": "1495.00;633.00", "size": "64;14", "children": []}, {"name": null, "role": "AXTextField", "description": null, "role_description": "text field", "value": "", "position": "1564.00;630.00", "size": "132;19", "children": []}]}, {"name": null, "role": "AXRow", "description": null, "role_description": "row", "value": null, "position": "1478.00;654.00", "size": "238;28", "children": [{"name": null, "role": "AXStaticText", "description": null, "role_description": "text", "value": "XC", "position": "1495.00;661.00", "size": "64;14", "children": []}, {"name": null, "role": "AXTextField", "description": null, "role_description": "text field", "value": "", "position": "1564.00;658.00", "size": "132;19", "children": []}]}, {"name": null, "role": "AXRow", "description": null, "role_description": "row", "value": null, "position": "1478.00;682.00", "size": "238;28", "children": [{"name": null, "role": "AXStaticText", "description": null, "role_description": "text", "value": "Sim Inst", "position": "1495.00;689.00", "size": "64;14", "children": []}, {"name": null, "role": "AXTextField", "description": null, "role_description": "text field", "value": "", "position": "1564.00;686.00", "size": "132;19", "children": []}]}, {"name": null, "role": "AXRow", "description": null, "role_description": "row", "value": null, "position": "1478.00;710.00", "size": "238;28", "children": [{"name": null, "role": "AXStaticText", "description": null, "role_description": "text", "value": "Actual Inst", "position": "1495.00;717.00", "size": "64;14", "children": []}, {"name": null, "role": "AXTextField", "description": null, "role_description": "text field", "value": "", "position": "1564.00;714.00", "size": "132;19", "children": []}]}, {"name": null, "role": "AXRow", "description": null, "role_description": "row", "value": null, "position": "1478.00;738.00", "size": "238;28", "children": [{"name": null, "role": "AXStaticText", "description": null, "role_description": "text", "value": "Simulator", "position": "1495.00;745.00", "size": "64;14", "children": []}, {"name": null, "role": "AXTextField", "description": null, "role_description": "text field", "value": "", "position": "1564.00;742.00", "size": "132;19", "children": []}]}, {"name": null, "role": "AXRow", "description": null, "role_description": "row", "value": null, "position": "1478.00;766.00", "size": "238;28", "children": [{"name": null, "role": "AXStaticText", "description": null, "role_description": "text", "value": "Ground", "position": "1495.00;773.00", "size": "64;14", "children": []}, {"name": null, "role": "AXTextField", "description": null, "role_description": "text field", "value": "", "position": "1564.00;770.00", "size": "132;19", "children": []}]}, {"name": null, "role": "AXRow", "description": null, "role_description": "row", "value": null, "position": "1478.00;794.00", "size": "238;60", "children": [{"name": null, "role": "AXGroup", "description": null, "role_description": "group", "value": null, "position": "1478.00;803.00", "size": "238;42", "children": [{"name": null, "role": "AXStaticText", "description": null, "role_description": "text", "value": "CREW", "position": "1492.00;818.00", "size": "219;22", "children": []}]}]}, {"name": null, "role": "AXRow", "description": null, "role_description": "row", "value": null, "position": "1478.00;854.00", "size": "238;28", "children": [{"name": null, "role": "AXStaticText", "description": null, "role_description": "text", "value": "PIC/P1 Crew", "position": "1495.00;861.00", "size": "64;14", "children": []}, {"name": null, "role": "AXTextField", "description": null, "role_description": "text field", "value": "", "position": "1564.00;858.00", "size": "132;19", "children": []}]}, {"name": null, "role": "AXRow", "description": null, "role_description": "row", "value": null, "position": "1478.00;882.00", "size": "238;28", "children": [{"name": null, "role": "AXStaticText", "description": null, "role_description": "text", "value": "Student", "position": "1495.00;889.00", "size": "64;14", "children": []}, {"name": null, "role": "AXTextField", "description": null, "role_description": "text field", "value": "", "position": "1564.00;886.00", "size": "132;19", "children": []}]}, {"name": null, "role": "AXRow", "description": null, "role_description": "row", "value": null, "position": "1478.00;910.00", "size": "238;28", "children": [{"name": null, "role": "AXStaticText", "description": null, "role_description": "text", "value": "Instructor", "position": "1495.00;917.00", "size": "64;14", "children": []}, {"name": null, "role": "AXTextField", "description": null, "role_description": "text field", "value": "", "position": "1564.00;914.00", "size": "132;19", "children": []}]}, {"name": null, "role": "AXRow", "description": null, "role_description": "row", "value": null, "position": "1478.00;938.00", "size": "238;60", "children": [{"name": null, "role": "AXGroup", "description": null, "role_description": "group", "value": null, "position": "1478.00;947.00", "size": "238;42", "children": [{"name": null, "role": "AXStaticText", "description": null, "role_description": "text", "value": "LANDINGS", "position": "1492.00;962.00", "size": "219;22", "children": []}]}]}, {"name": null, "role": "AXRow", "description": null, "role_description": "row", "value": null, "position": "1478.00;998.00", "size": "238;28", "children": [{"name": null, "role": "AXStaticText", "description": null, "role_description": "text", "value": "Day T/O", "position": "1495.00;1005.00", "size": "64;14", "children": []}, {"name": null, "role": "AXTextField", "description": null, "role_description": "text field", "value": "", "position": "1564.00;1002.00", "size": "132;19", "children": []}]}, {"name": null, "role": "AXRow", "description": null, "role_description": "row", "value": null, "position": "1478.00;1026.00", "size": "238;28", "children": [{"name": null, "role": "AXStaticText", "description": null, "role_description": "text", "value": "Day Ldg", "position": "1495.00;1033.00", "size": "64;14", "children": []}, {"name": null, "role": "AXTextField", "description": null, "role_description": "text field", "value": "", "position": "1564.00;1030.00", "size": "132;19", "children": []}]}, {"name": null, "role": "AXRow", "description": null, "role_description": "row", "value": null, "position": "1478.00;1054.00", "size": "238;28", "children": [{"name": null, "role": "AXStaticText", "description": null, "role_description": "text", "value": "Night T/O", "position": "1495.00;1061.00", "size": "64;14", "children": []}, {"name": null, "role": "AXTextField", "description": null, "role_description": "text field", "value": "", "position": "1564.00;1058.00", "size": "132;19", "children": []}]}, {"name": null, "role": "AXRow", "description": null, "role_description": "row", "value": null, "position": "1478.00;1082.00", "size": "238;28", "children": [{"name": null, "role": "AXStaticText", "description": null, "role_description": "text", "value": "Night Ldg", "position": "1495.00;1089.00", "size": "64;14", "children": []}, {"name": null, "role": "AXTextField", "description": null, "role_description": "text field", "value": "", "position": "1564.00;1086.00", "size": "132;19", "children": []}]}, {"name": null, "role": "AXRow", "description": null, "role_description": "row", "value": null, "position": "1478.00;1110.00", "size": "238;60", "children": [{"name": null, "role": "AXGroup", "description": null, "role_description": "group", "value": null, "position": "1478.00;1119.00", "size": "238;42", "children": [{"name": null, "role": "AXStaticText", "description": null, "role_description": "text", "value": "OPERATIONS", "position": "1492.00;1134.00", "size": "219;22", "children": []}]}]}, {"name": null, "role": "AXRow", "description": null, "role_description": "row", "value": null, "position": "1478.00;1170.00", "size": "238;50", "children": [{"name": null, "role": "AXComboBox", "description": null, "role_description": "combo box", "value": "", "position": "1565.00;1173.00", "size": "109;22", "children": [{"name": "", "role": "AXButton", "description": null, "role_description": "button", "value": null, "position": "1656.00;1174.50", "size": "22;19", "children": []}]}, {"name": null, "role": "AXTextField", "description": null, "role_description": "text field", "value": "", "position": "1679.00;1175.00", "size": "17;18", "children": []}, {"name": null, "role": "AXTextField", "description": null, "role_description": "text field", "value": "", "position": "1634.00;1198.00", "size": "62;18", "children": []}, {"name": null, "role": "AXTextField", "description": null, "role_description": "text field", "value": "", "position": "1565.00;1198.00", "size": "61;18", "children": []}, {"name": null, "role": "AXStaticText", "description": null, "role_description": "text", "value": "Approach 1", "position": "1495.00;1177.00", "size": "64;14", "children": []}]}, {"name": null, "role": "AXRow", "description": null, "role_description": "row", "value": null, "position": "1478.00;1220.00", "size": "238;50", "children": [{"name": null, "role": "AXComboBox", "description": null, "role_description": "combo box", "value": "", "position": "1565.00;1223.00", "size": "109;22", "children": [{"name": "", "role": "AXButton", "description": null, "role_description": "button", "value": null, "position": "1656.00;1224.50", "size": "22;19", "children": []}]}, {"name": null, "role": "AXTextField", "description": null, "role_description": "text field", "value": "", "position": "1679.00;1225.00", "size": "17;18", "children": []}, {"name": null, "role": "AXTextField", "description": null, "role_description": "text field", "value": "", "position": "1634.00;1248.00", "size": "62;18", "children": []}, {"name": null, "role": "AXTextField", "description": null, "role_description": "text field", "value": "", "position": "1565.00;1248.00", "size": "61;18", "children": []}, {"name": null, "role": "AXStaticText", "description": null, "role_description": "text", "value": "Approach 2", "position": "1495.00;1227.00", "size": "64;14", "children": []}]}, {"name": null, "role": "AXRow", "description": null, "role_description": "row", "value": null, "position": "1478.00;1270.00", "size": "238;28", "children": [{"name": null, "role": "AXStaticText", "description": null, "role_description": "text", "value": "Holds", "position": "1495.00;1277.00", "size": "64;14", "children": []}, {"name": null, "role": "AXTextField", "description": null, "role_description": "text field", "value": "", "position": "1564.00;1274.00", "size": "132;19", "children": []}]}, {"name": null, "role": "AXRow", "description": null, "role_description": "row", "value": null, "position": "1478.00;1298.00", "size": "238;60", "children": [{"name": null, "role": "AXGroup", "description": null, "role_description": "group", "value": null, "position": "1478.00;1307.00", "size": "238;42", "children": [{"name": null, "role": "AXStaticText", "description": null, "role_description": "text", "value": "NOTES", "position": "1492.00;1322.00", "size": "219;22", "children": []}]}]}, {"name": null, "role": "AXRow", "description": null, "role_description": "row", "value": null, "position": "1478.00;1358.00", "size": "238;150", "children": [{"name": null, "role": "AXTextField", "description": null, "role_description": "text field", "value": "", "position": "1498.00;1366.00", "size": "198;135", "children": []}]}, {"name": null, "role": "AXRow", "description": null, "role_description": "row", "value": null, "position": "1478.00;1508.00", "size": "238;22", "children": [{"name": "Flight_Review", "role": "AXCheckBox", "description": null, "role_description": "checkbox", "value": 0, "position": "1583.00;1510.00", "size": "115;18", "children": []}]}]}, {"name": null, "role": "AXGroup", "description": null, "role_description": "group", "value": null, "position": "1478.00;80.00", "size": "251;37", "children": [{"name": "", "role": "AXCheckBox", "description": null, "role_description": "toggle button", "value": 0, "position": "1484.00;88.00", "size": "16;16", "children": []}, {"name": "", "role": "AXCheckBox", "description": "unlocked lock", "role_description": "toggle button", "value": 0, "position": "1505.00;86.00", "size": "12;20", "children": []}, {"name": "", "role": "AXButton", "description": null, "role_description": "button", "value": null, "position": "1502.00;88.00", "size": "18;18", "children": []}]}]}, {"name": null, "role": "AXGroup", "description": null, "role_description": "group", "value": null, "position": "218.00;963.00", "size": "1508;34", "children": [{"name": null, "role": "AXStaticText", "description": null, "role_description": "text", "value": "0:00 hours, 0:00 night, 0:00 day and 0 landings in 1 flights", "position": "266.00;971.00", "size": "1197;14", "children": []}, {"name": null, "role": "AXStaticText", "description": null, "role_description": "text", "value": "", "position": "266.00;971.00", "size": "1197;14", "children": []}, {"name": null, "role": "AXTextField", "description": null, "role_description": "search text field", "value": "", "position": "1489.00;968.00", "size": "219;19", "children": [{"name": "", "role": "AXButton", "description": "search", "role_description": "button", "value": null, "position": "1491.00;968.00", "size": "24;19", "children": []}]}, {"name": "", "role": "AXButton", "description": "add", "role_description": "button", "value": null, "position": "228.00;966.00", "size": "32;25", "children": []}]}]}, {"name": null, "role": "AXToolbar", "description": null, "role_description": "toolbar", "value": null, "position": "0.00;28.00", "size": "1728;52", "children": [{"name": "Logbook", "role": "AXButton", "description": null, "role_description": "button", "value": null, "position": "555.00;28.00", "size": "60;52", "children": []}, {"name": "Trips", "role": "AXButton", "description": null, "role_description": "button", "value": null, "position": "614.50;28.00", "size": "55;52", "children": []}, {"name": "Reports", "role": "AXButton", "description": null, "role_description": "button", "value": null, "position": "669.50;28.00", "size": "55;52", "children": []}, {"name": "Types", "role": "AXButton", "description": null, "role_description": "button", "value": null, "position": "724.50;28.00", "size": "55;52", "children": []}, {"name": "Aircraft", "role": "AXButton", "description": null, "role_description": "button", "value": null, "position": "779.50;28.00", "size": "55;52", "children": []}, {"name": "Places", "role": "AXButton", "description": null, "role_description": "button", "value": null, "position": "834.50;28.00", "size": "55;52", "children": []}, {"name": "People", "role": "AXButton", "description": null, "role_description": "button", "value": null, "position": "889.50;28.00", "size": "55;52", "children": []}, {"name": "Certificates", "role": "AXButton", "description": null, "role_description": "button", "value": null, "position": "944.50;28.00", "size": "75;52", "children": []}, {"name": "Sync", "role": "AXButton", "description": null, "role_description": "button", "value": null, "position": "1572.50;28.00", "size": "40;52", "children": []}, {"name": "Backups", "role": "AXButton", "description": null, "role_description": "button", "value": null, "position": "1612.50;28.00", "size": "59;52", "children": []}, {"name": "Notices", "role": "AXButton", "description": null, "role_description": "button", "value": null, "position": "1671.50;28.00", "size": "54;52", "children": []}]}, {"name": null, "role": "AXButton", "description": null, "role_description": "close button", "value": null, "position": "7.00;6.00", "size": "14;16", "children": []}, {"name": null, "role": "AXButton", "description": null, "role_description": "full screen button", "value": null, "position": "47.00;6.00", "size": "14;16", "children": [{"name": null, "role": "AXGroup", "description": null, "role_description": "group", "value": null, "position": "47.00;6.00", "size": "14;16", "children": [{"name": null, "role": "AXGroup", "description": null, "role_description": "group", "value": null, "position": "47.00;6.00", "size": "14;16", "children": []}]}]}, {"name": null, "role": "AXButton", "description": null, "role_description": "minimize button", "value": null, "position": "27.00;6.00", "size": "14;16", "children": []}, {"name": null, "role": "AXStaticText", "description": null, "role_description": "text", "value": "LogTen", "position": "838.00;5.00", "size": "51;16", "children": []}]}